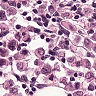
Metastatic tissue present: yes